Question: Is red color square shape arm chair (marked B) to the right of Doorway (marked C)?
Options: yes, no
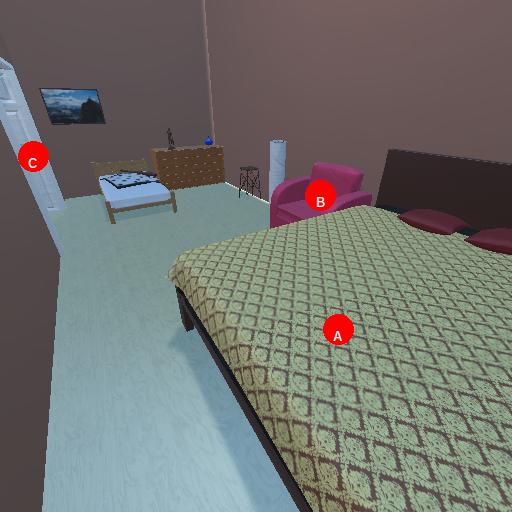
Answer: yes